Interaction volume radius: 5 \u00c5
Interaction volume height: 10 \u00c5
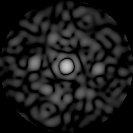
Disorder parameter: 0.739